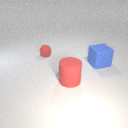
large blue rubber cube in front of small red rubber sphere